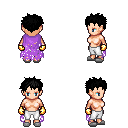
a pixel art fantasy rpg character, female body template, human, light skin, maroon tattered cape, white pants, black bedhead hairstyle, gold gloves, white slippers, four views (front, back, left, right), 2x2 character sprite sheet, small pixel art, hard edges, no anti-aliasing